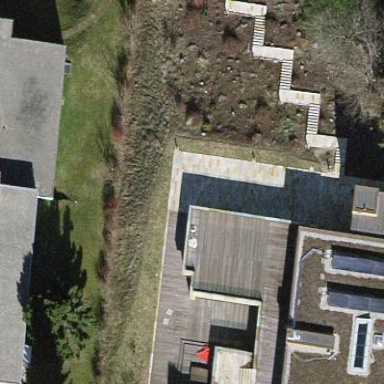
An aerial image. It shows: Detached building with flat roof.